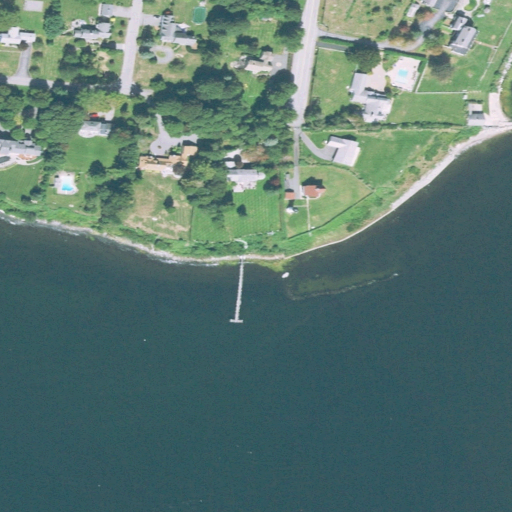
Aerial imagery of cape in Rhode Island named Warwick Point containing open water, low intensity development, medium intensity development, deciduous forest, mixed forest, open development, high intensity development, grassland, herbaceous wetlands, barren land, and evergreen forest